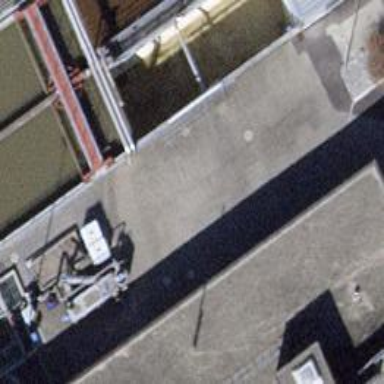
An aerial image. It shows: Wastewater plant.